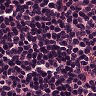
Metastatic tissue present: no